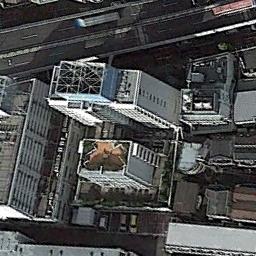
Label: commercial_area